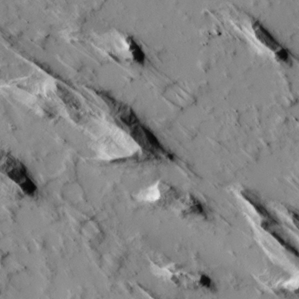
Label: non_frost